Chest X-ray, AP view. Patient: 52 years old, sex F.
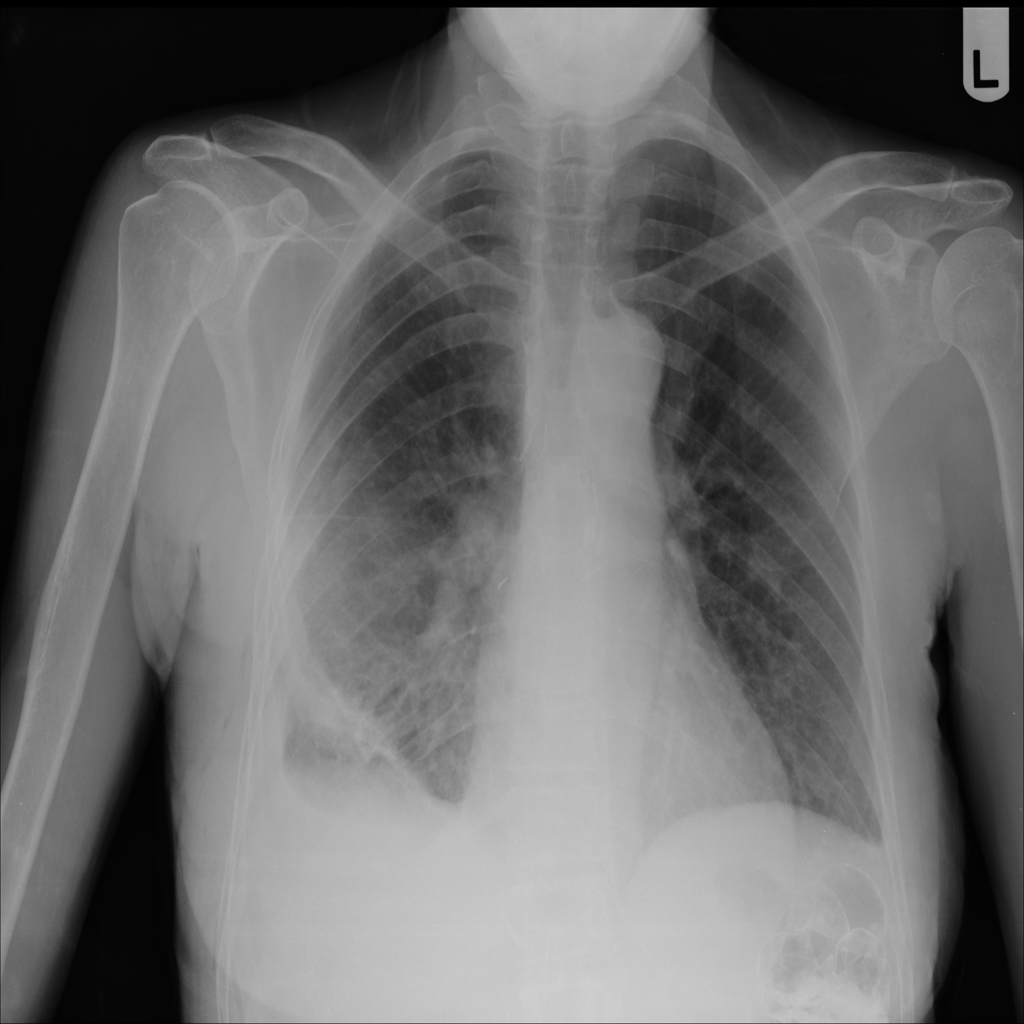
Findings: Pneumothorax